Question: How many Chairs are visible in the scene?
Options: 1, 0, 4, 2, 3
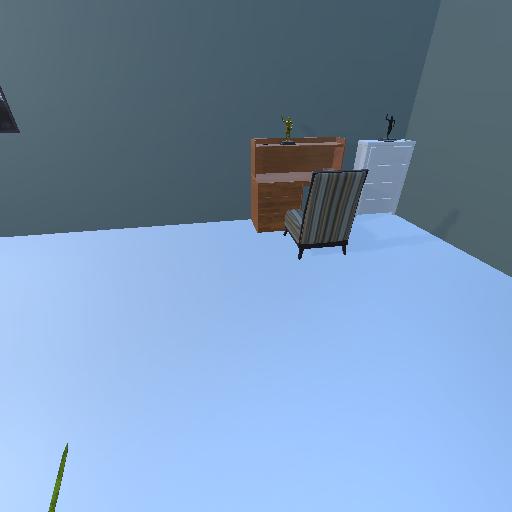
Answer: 1